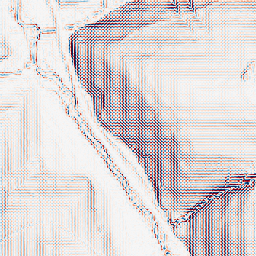
Category: wavelet
Decomposition family: wavelet_biorthogonal
Decomposition parameters: wavelet: bior1.3
level: 2
Upsampling method: sinc_hamming
Upsampling parameters: scale: 4
kernel_size: 8
Upsampling scale: 4